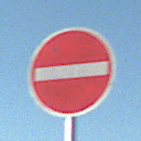
Verkehrszeichen: VerbotDerEinfahrt
Umgebung: Outdoor, Nature
Tageszeit: SunriseSunset
Wetter: Clear
Licht: Natural
Jahreszeit: NotSpecified
Kontrast: HighContrast